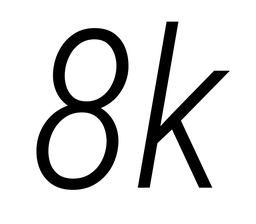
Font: Roboto-Italic_Condensed_Light_Italic